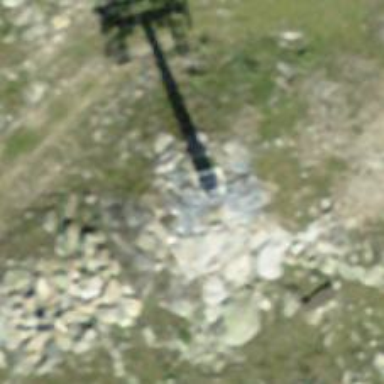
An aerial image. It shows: Pylon used for aerialway.